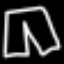
Label: pants